Question: I have the following problem
'''
private int GetInt(dynamic a)
{
return 1;
}
private void UsingVar()
{
dynamic a = 5;
var x = GetInt(a);
}
'''
But x is still dynamic.
I don't understand why.

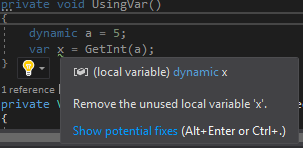
Answer: Since your argument 'a' in the 'GetInt' method call have the type dynamic, so the overload resolution occurs at instead of at .
Based on <URL>:
> Overload resolution occurs at run time instead of at compile time if one or more of the arguments in a method call have the type dynamic, or if the receiver of the method call is of type dynamic.
Actually by using the 'dynamic' you are using the <URL>, and it means, the compiler can't verify it because it won't use any static type analysis anymore.
The solution would be using a cast like this:
'''
var x = (int)GetInt(a);
'''
The following is how the compiler is treating your code:
'''
private void UsingVar()
{
object arg = 5;
if (<>o__2.<>p__0 == null)
{
Type typeFromHandle = typeof(C);
CSharpArgumentInfo[] array = new CSharpArgumentInfo[2];
array[0] = CSharpArgumentInfo.Create(CSharpArgumentInfoFlags.UseCompileTimeType, null);
array[1] = CSharpArgumentInfo.Create(CSharpArgumentInfoFlags.None, null);
<>o__2.<>p__0 = CallSite<Func<CallSite, C, object, object>>
.Create(Microsoft.CSharp.RuntimeBinder.Binder
.InvokeMember(CSharpBinderFlags.InvokeSimpleName, "GetInt", null, typeFromHandle, array));
}
object obj = <>o__2.<>p__0.Target(<>o__2.<>p__0, this, arg);
}
'''